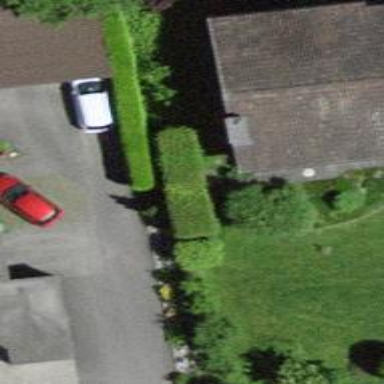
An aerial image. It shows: Hedge barrier.